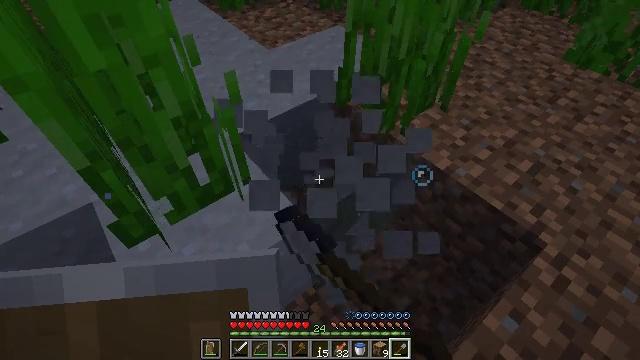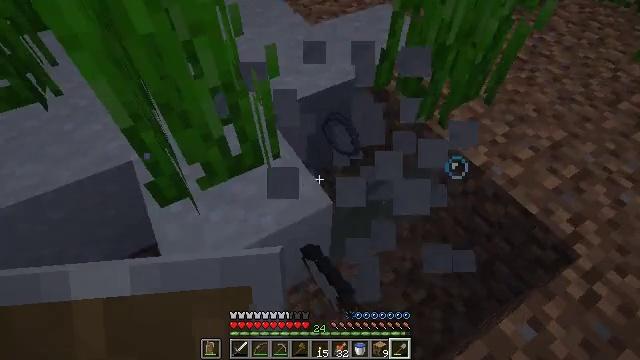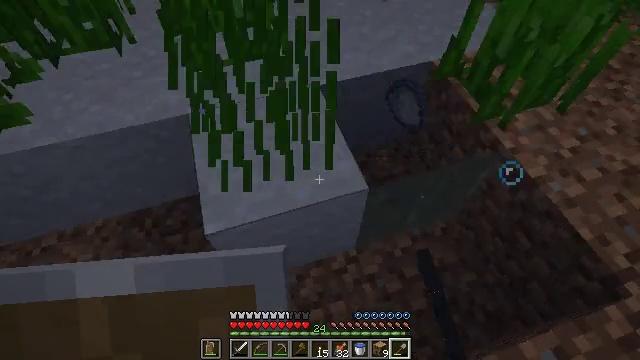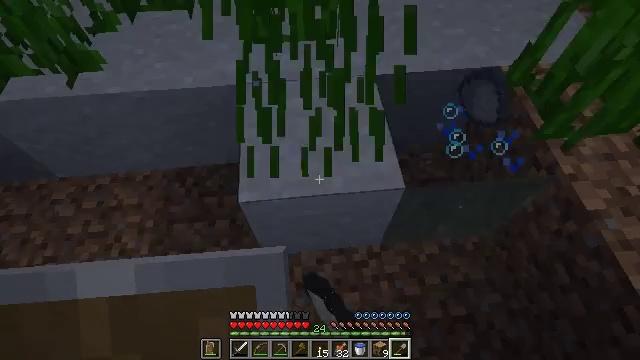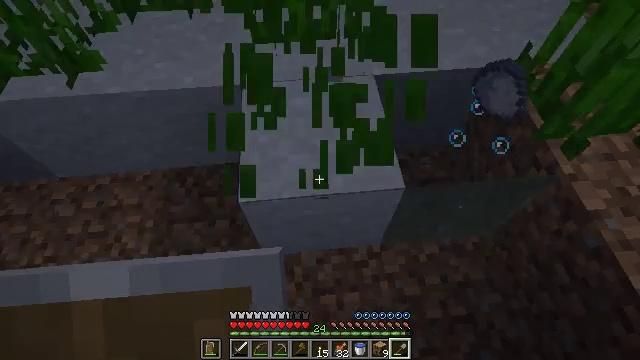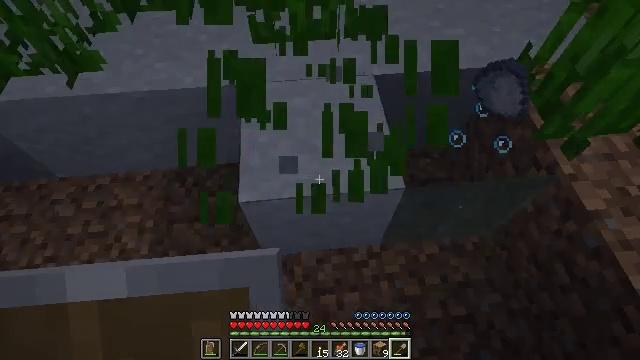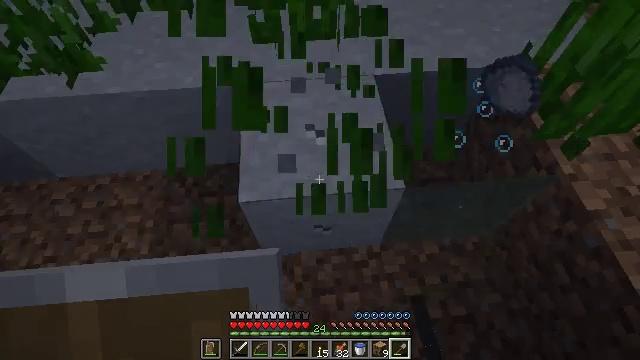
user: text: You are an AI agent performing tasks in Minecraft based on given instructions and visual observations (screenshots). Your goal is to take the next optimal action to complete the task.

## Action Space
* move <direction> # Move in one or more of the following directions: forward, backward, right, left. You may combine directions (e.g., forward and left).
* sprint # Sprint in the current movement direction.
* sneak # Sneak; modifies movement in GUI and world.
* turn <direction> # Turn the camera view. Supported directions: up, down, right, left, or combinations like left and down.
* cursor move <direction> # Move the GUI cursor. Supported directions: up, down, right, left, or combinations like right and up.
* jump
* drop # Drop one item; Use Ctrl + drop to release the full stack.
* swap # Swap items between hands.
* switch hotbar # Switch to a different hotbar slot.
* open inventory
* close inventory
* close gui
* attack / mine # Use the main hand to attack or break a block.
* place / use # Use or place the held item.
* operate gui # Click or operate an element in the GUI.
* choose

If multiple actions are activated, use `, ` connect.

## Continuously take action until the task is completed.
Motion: motion action
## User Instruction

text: Gather tall seagrass in the sea.
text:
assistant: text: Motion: turn left and down, attack / mine
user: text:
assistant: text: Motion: turn left and down, attack / mine
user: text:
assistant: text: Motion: turn left and down, attack / mine
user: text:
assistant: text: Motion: attack / mine
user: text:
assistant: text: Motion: attack / mine
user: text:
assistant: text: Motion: attack / mine
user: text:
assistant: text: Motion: attack / mine